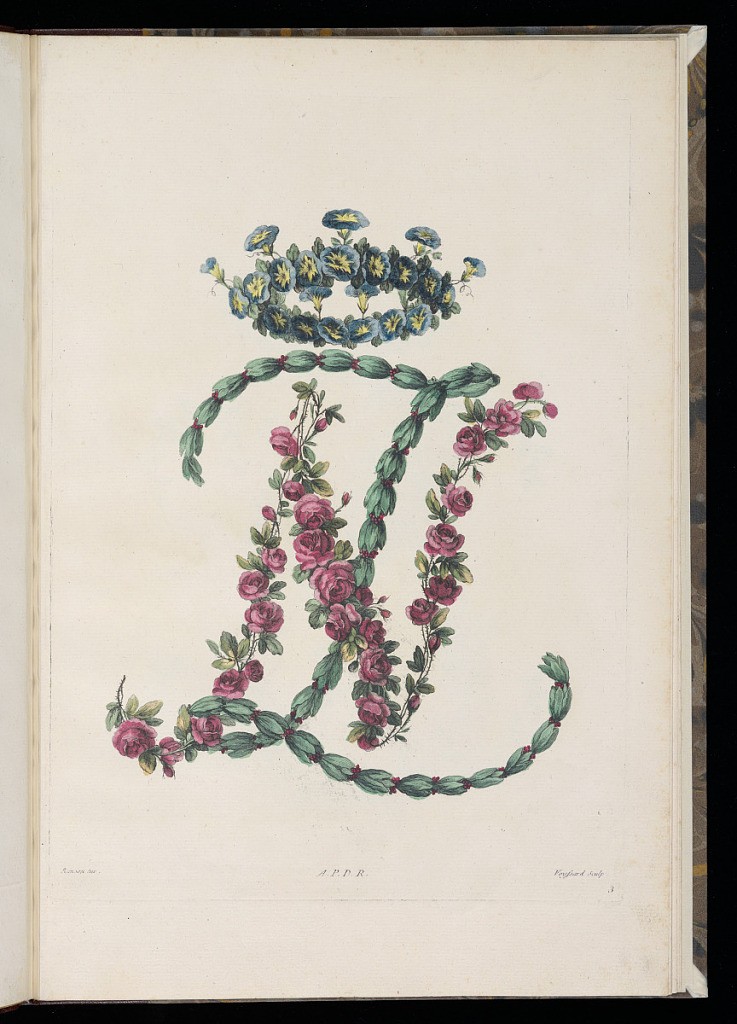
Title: Decorative Monogram Design
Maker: Pierre Ranson, French, 1736–1786
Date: ca. 1780
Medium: Etching and hand colored in watercolor on paper
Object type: Print
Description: Design for a decorative monogram for the letters N and L featuring flowers and leaves.  The letters are topped with a crown of flowers. The plate is numbered, signed and hand colored.